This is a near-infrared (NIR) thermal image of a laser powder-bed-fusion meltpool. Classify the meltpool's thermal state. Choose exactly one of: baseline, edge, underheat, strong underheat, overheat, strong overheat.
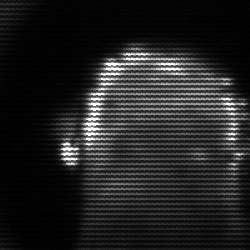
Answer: baseline